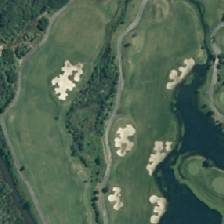
Land cover: urban_parkland